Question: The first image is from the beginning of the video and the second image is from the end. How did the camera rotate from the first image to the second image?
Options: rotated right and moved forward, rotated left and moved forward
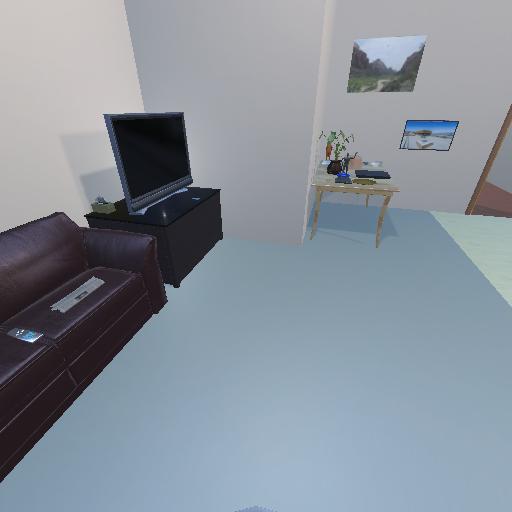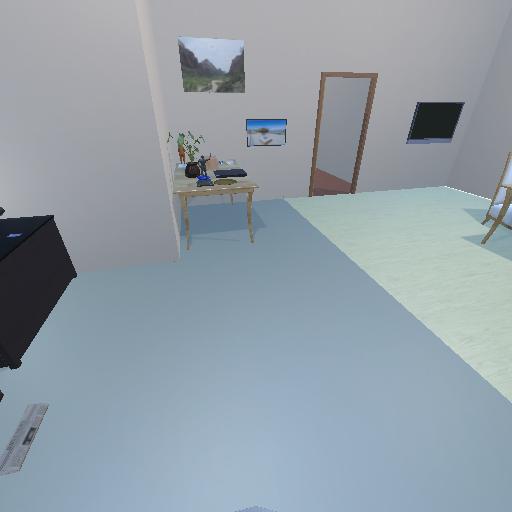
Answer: rotated right and moved forward